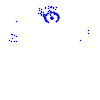
Particle: proton